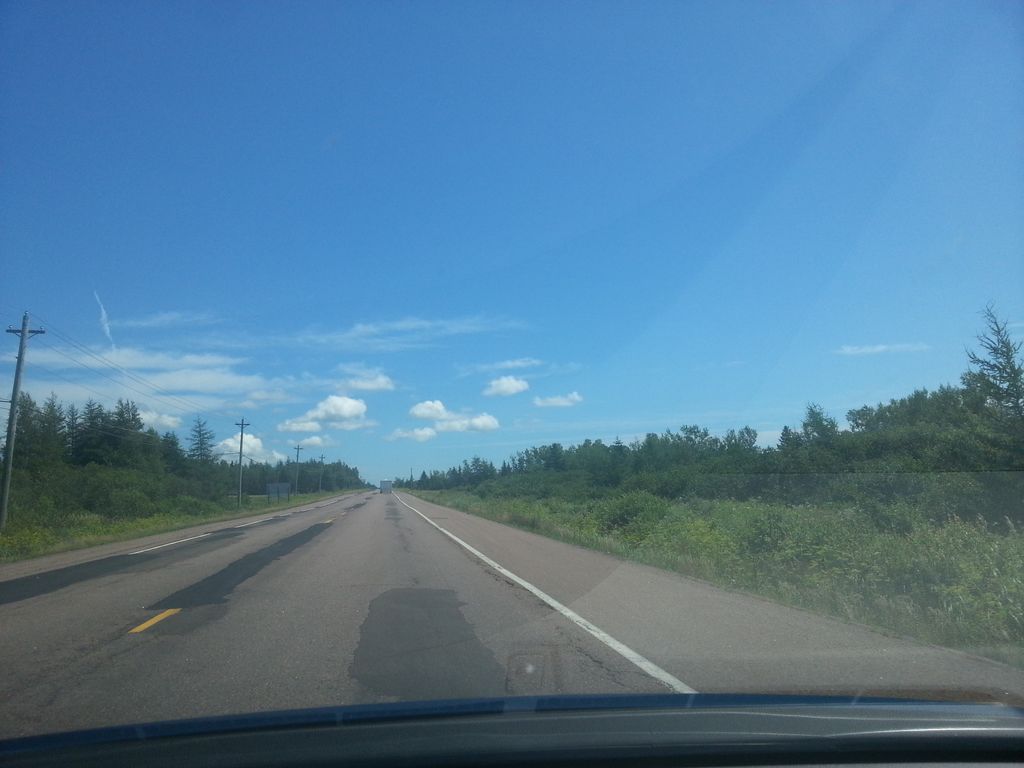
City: charlottetown